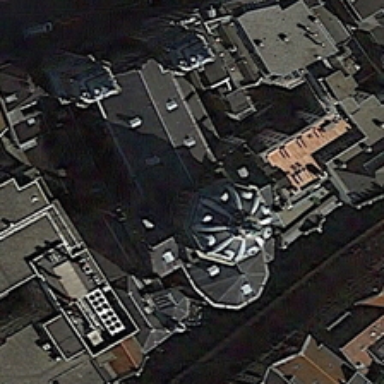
A gray church is near several buildings .